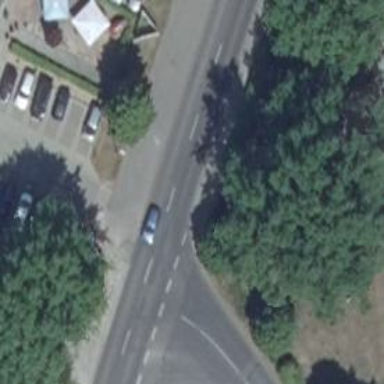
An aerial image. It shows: Secondary asphalt road with cycle track on the left.